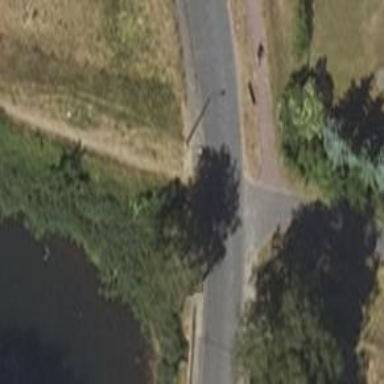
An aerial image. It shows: Secondary road.